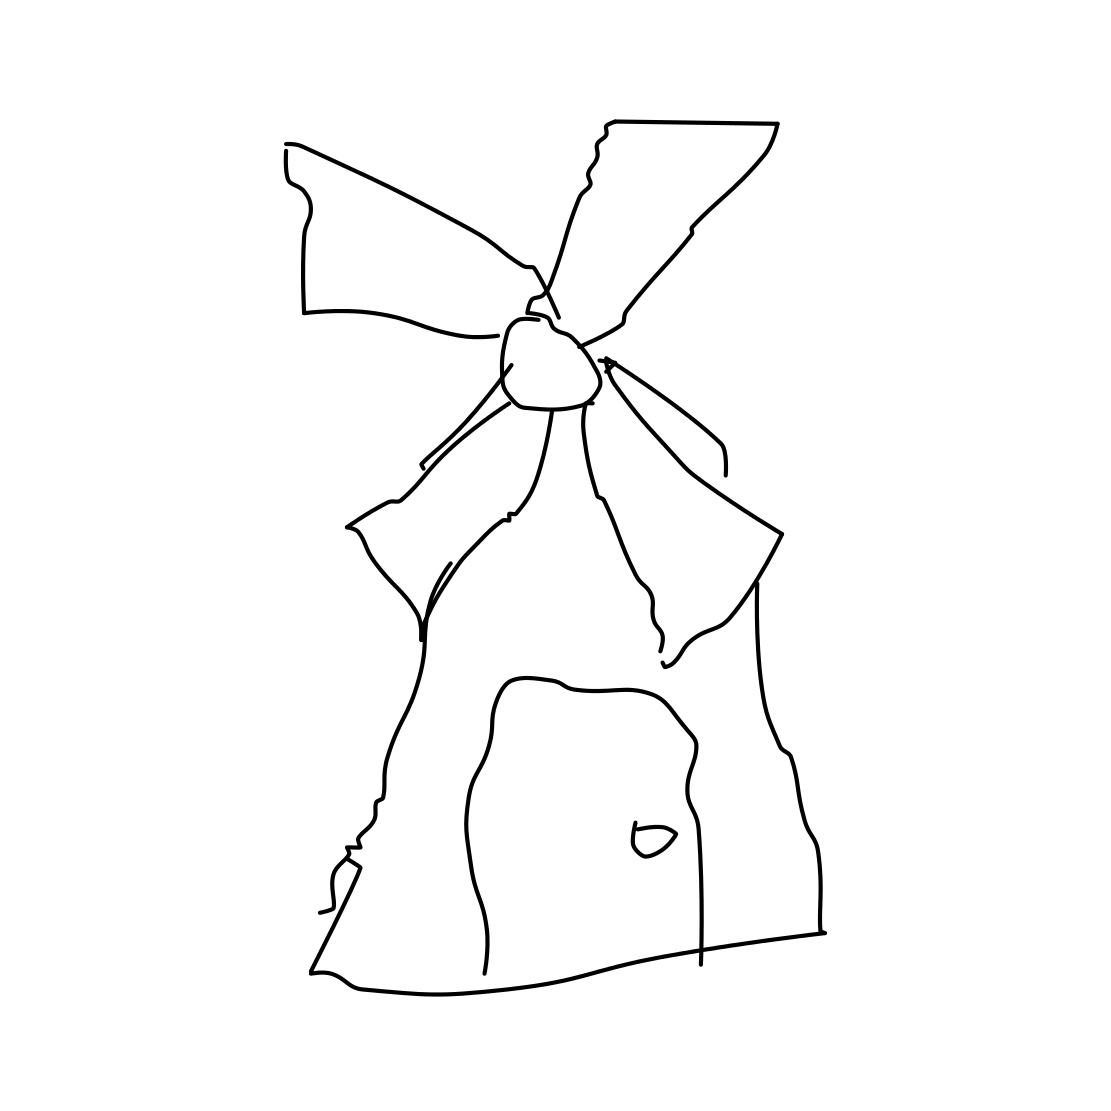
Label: windmill